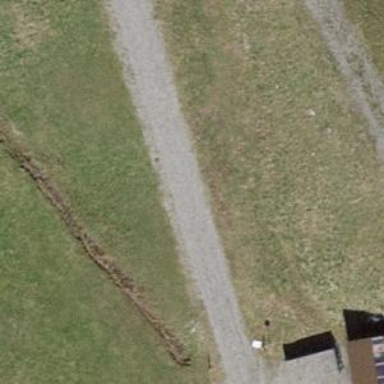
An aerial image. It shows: Gravel track with grade 4 quality.